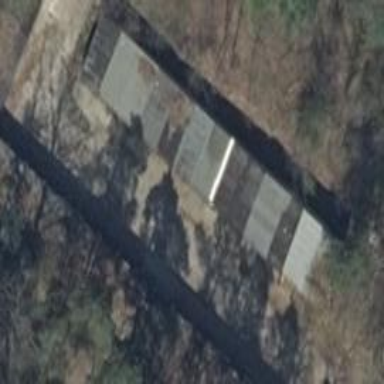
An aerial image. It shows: Group of garages.